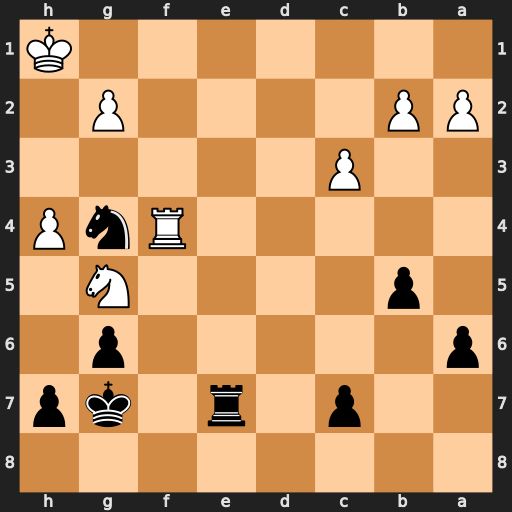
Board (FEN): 8/2p1r1kp/p5p1/1p4N1/5RnP/2P5/PP4P1/7K
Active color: b
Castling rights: -
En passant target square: -
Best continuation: Re1+ Rf1 Rxf1#